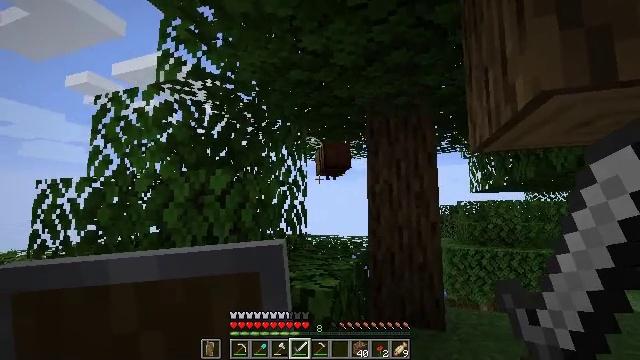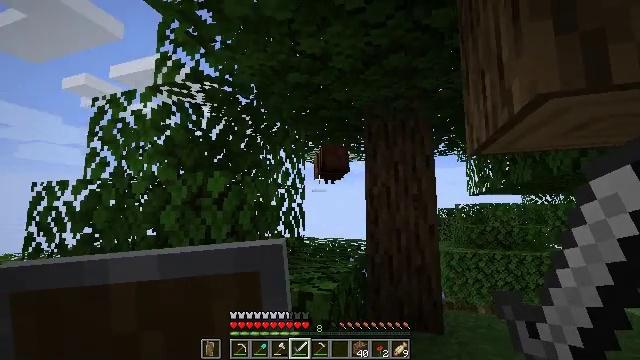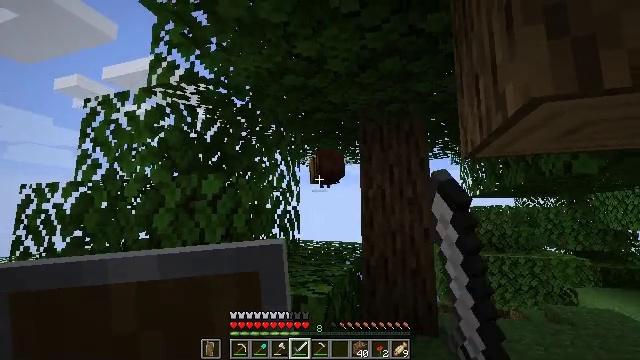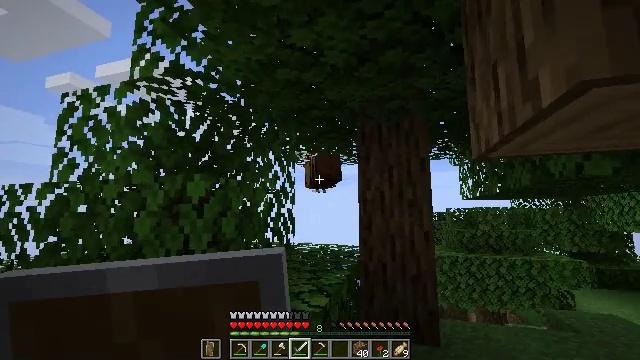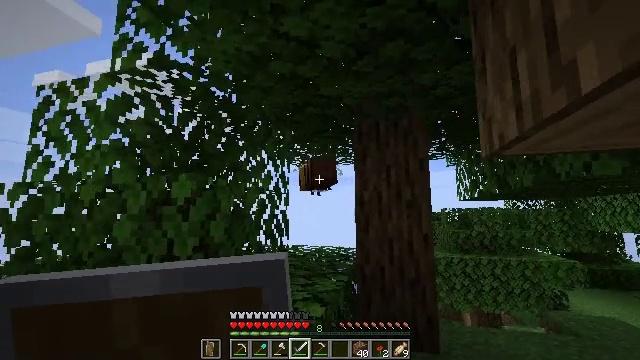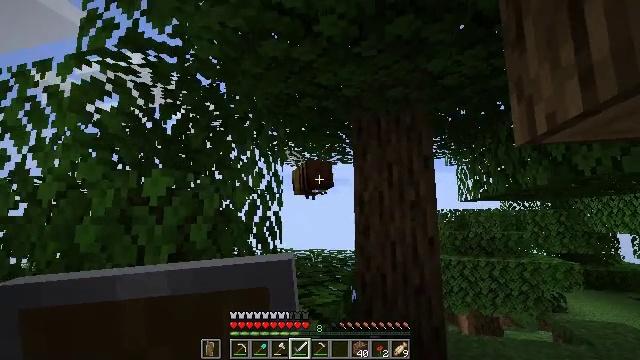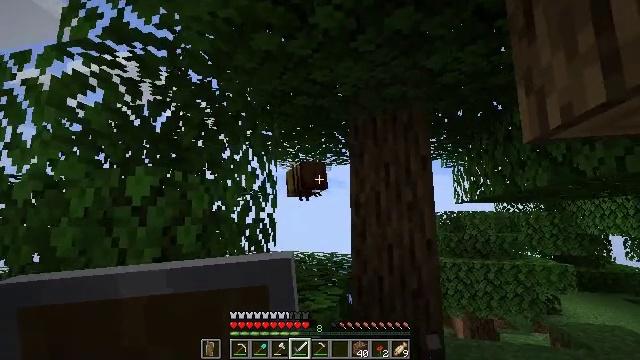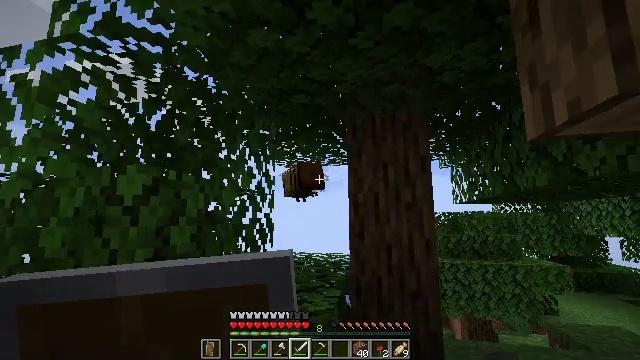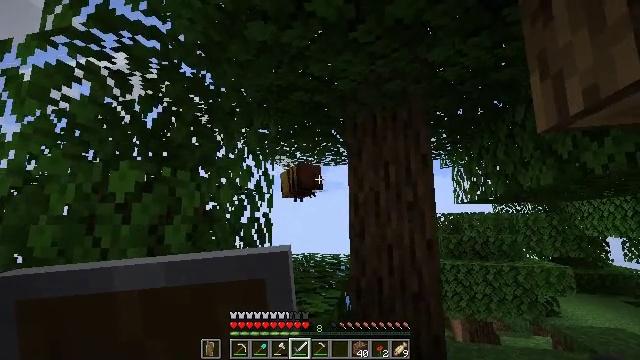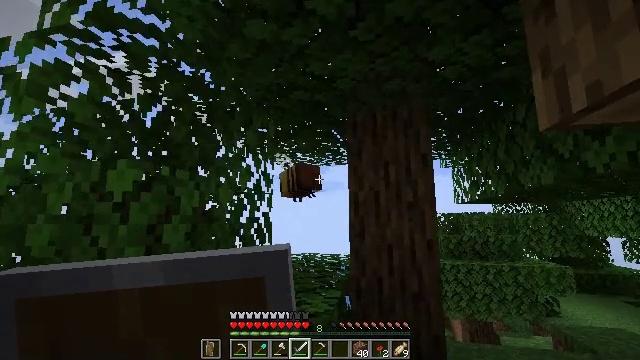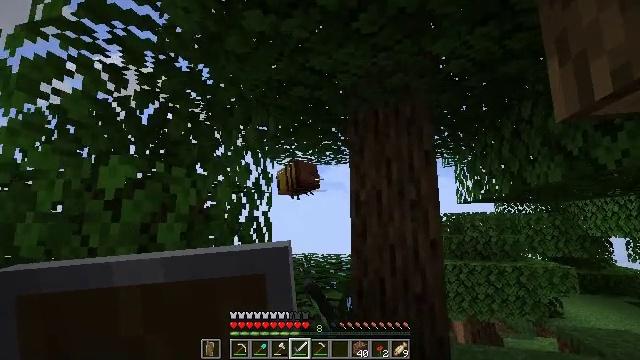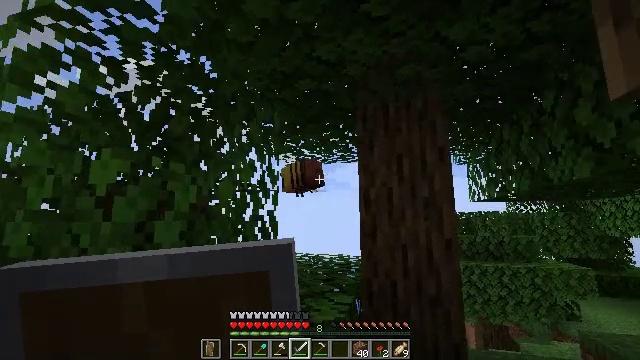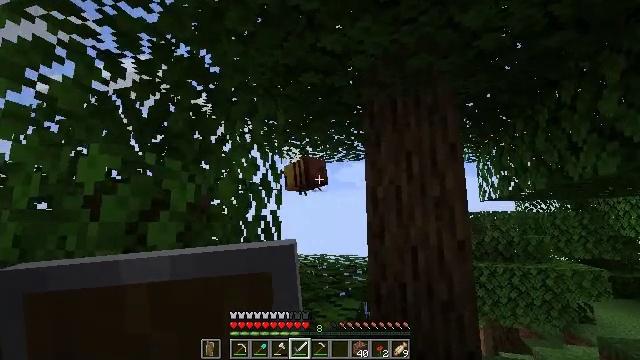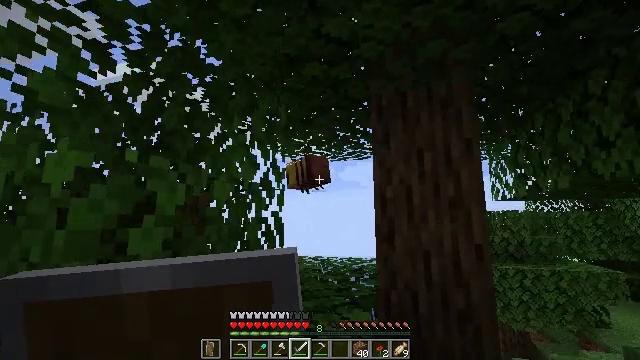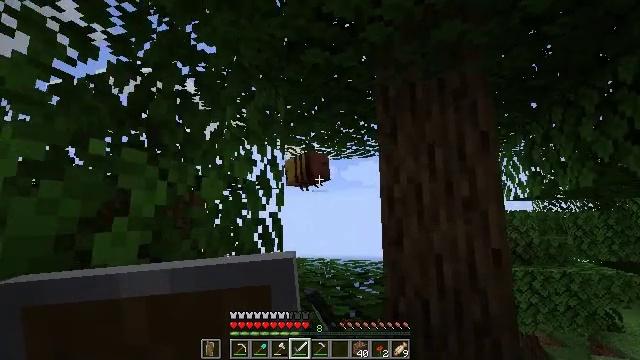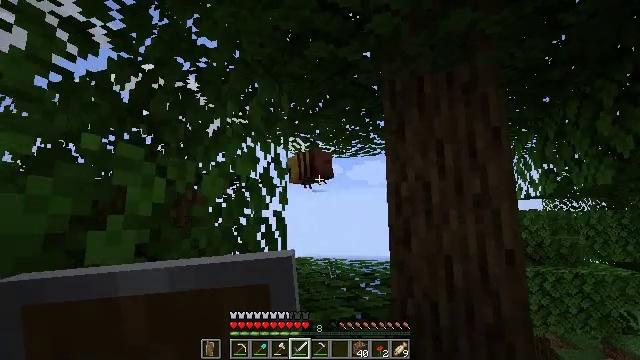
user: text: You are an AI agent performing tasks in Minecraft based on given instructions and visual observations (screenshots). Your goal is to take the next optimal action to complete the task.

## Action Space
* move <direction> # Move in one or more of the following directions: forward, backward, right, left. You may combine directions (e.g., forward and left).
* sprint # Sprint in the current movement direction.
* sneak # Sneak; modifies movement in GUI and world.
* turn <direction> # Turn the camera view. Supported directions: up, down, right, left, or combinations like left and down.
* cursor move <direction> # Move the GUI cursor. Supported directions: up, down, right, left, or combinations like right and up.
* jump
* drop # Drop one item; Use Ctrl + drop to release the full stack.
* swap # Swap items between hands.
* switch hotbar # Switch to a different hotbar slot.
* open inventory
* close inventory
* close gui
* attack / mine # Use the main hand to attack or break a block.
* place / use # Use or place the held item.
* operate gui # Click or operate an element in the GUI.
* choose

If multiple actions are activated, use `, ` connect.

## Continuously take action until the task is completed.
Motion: motion action
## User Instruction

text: Remove oak leaves from branches.
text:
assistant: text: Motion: attack / mine
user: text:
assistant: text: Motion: move forward, turn right, attack / mine
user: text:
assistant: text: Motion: move forward, attack / mine
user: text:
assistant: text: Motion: move forward, turn right, attack / mine
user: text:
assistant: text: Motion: move forward, turn right
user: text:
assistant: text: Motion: turn right
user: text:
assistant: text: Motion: no_op
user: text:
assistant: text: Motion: no_op
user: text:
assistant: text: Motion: attack / mine
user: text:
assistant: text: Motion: move forward, attack / mine
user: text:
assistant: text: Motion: move forward, turn left, attack / mine
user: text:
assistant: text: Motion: move forward, turn left
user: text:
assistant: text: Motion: move forward, turn left, attack / mine
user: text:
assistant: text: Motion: attack / mine
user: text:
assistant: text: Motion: turn left, attack / mine
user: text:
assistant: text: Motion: attack / mine
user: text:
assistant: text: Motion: attack / mine
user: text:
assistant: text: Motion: attack / mine
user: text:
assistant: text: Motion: move forward, attack / mine
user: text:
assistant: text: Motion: move forward, turn left and up
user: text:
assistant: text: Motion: move forward, turn up
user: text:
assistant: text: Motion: move forward, attack / mine
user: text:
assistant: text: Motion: move forward, attack / mine
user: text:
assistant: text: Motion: move forward, turn left, attack / mine
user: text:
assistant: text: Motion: move forward, turn left, jump
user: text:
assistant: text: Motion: move forward, attack / mine, jump
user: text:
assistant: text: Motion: move forward, attack / mine, jump
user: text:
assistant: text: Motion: move forward, turn down, attack / mine, jump
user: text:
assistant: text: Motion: move forward, turn down, jump
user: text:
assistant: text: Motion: move forward, turn down